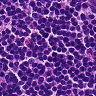
Metastatic tissue present: no